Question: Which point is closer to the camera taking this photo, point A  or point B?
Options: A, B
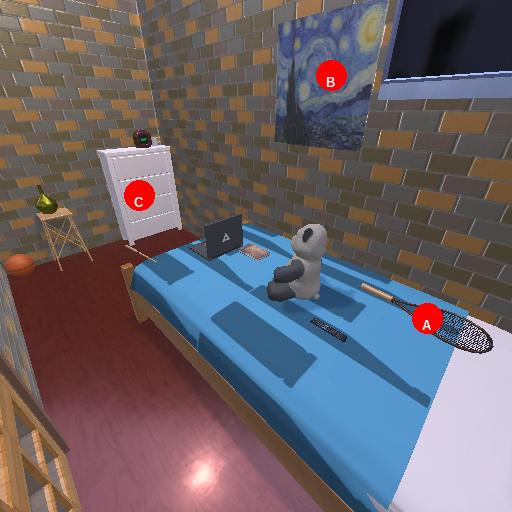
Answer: A